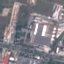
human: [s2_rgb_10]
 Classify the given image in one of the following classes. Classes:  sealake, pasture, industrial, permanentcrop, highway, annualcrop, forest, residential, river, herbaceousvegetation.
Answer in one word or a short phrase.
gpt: Industrial